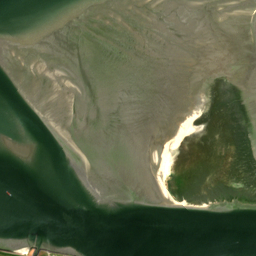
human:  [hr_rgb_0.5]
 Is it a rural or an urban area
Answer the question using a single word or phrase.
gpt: rural

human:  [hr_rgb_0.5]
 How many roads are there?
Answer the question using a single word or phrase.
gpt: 6

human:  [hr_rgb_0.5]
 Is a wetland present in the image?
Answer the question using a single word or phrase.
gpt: yes

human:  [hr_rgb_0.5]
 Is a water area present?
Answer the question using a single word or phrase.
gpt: yes

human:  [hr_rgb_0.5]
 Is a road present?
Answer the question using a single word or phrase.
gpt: yes

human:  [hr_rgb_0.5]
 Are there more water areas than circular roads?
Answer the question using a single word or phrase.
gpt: yes

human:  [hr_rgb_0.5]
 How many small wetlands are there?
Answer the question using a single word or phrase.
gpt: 0

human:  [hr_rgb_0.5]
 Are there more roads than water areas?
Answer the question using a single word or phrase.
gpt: yes

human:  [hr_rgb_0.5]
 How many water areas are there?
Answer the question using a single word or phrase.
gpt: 1

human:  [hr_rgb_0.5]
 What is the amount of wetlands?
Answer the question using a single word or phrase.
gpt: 5

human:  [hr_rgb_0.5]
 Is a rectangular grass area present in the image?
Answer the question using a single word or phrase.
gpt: no

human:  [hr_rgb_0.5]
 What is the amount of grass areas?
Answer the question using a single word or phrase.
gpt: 3

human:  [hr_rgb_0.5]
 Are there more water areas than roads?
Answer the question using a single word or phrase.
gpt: no

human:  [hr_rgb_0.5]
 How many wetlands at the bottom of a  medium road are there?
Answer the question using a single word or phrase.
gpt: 0

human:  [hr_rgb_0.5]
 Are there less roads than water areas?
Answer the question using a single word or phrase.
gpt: no

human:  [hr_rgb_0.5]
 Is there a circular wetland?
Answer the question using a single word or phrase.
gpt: no

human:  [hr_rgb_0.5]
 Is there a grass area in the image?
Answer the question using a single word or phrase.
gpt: yes

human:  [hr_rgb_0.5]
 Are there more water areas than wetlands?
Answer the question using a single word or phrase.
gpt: no

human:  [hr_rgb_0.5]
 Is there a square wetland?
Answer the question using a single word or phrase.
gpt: no

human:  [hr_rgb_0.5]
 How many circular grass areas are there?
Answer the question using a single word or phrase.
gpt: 0

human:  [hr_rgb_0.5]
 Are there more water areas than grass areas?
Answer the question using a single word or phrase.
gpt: no

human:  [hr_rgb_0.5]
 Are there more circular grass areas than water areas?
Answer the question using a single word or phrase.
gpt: no

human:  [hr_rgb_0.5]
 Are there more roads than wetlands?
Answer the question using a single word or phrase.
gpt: yes

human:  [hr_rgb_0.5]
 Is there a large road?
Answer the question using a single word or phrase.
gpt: no

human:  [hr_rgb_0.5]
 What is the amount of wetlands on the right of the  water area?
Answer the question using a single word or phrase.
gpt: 0

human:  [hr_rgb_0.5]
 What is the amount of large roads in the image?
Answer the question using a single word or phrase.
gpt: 0

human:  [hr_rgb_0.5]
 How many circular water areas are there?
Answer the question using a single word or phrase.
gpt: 0

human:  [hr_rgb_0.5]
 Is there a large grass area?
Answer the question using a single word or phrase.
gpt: yes

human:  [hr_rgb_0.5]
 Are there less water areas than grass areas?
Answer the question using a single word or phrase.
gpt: yes

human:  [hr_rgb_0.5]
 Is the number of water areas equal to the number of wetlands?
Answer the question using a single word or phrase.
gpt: no

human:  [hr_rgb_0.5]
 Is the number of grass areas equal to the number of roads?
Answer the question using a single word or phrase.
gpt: no

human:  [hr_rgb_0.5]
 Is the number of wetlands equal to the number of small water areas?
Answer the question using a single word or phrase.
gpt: no

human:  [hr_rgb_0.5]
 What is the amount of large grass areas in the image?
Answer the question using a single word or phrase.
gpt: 3

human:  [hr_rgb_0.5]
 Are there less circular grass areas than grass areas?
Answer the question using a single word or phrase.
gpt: yes

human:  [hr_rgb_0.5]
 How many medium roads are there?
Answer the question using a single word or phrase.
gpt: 0

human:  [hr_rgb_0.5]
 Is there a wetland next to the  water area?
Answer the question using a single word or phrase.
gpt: yes

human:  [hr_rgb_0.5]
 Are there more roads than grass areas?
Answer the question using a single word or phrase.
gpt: yes

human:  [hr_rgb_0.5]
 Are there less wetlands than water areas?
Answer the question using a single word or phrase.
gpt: no

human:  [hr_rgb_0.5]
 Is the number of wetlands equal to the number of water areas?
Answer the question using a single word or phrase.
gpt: no

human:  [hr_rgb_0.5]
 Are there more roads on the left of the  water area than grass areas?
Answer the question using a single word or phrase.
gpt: yes

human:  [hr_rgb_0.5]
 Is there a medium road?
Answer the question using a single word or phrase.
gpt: no

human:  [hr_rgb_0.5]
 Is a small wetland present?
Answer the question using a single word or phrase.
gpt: no

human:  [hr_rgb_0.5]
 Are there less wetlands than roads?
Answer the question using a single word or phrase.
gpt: yes

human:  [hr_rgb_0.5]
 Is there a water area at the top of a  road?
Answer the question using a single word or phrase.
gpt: no

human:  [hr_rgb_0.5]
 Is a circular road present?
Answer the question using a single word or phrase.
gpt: no

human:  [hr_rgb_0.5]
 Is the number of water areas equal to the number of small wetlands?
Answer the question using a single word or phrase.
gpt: no

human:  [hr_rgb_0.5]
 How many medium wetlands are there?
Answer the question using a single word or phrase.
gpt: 0

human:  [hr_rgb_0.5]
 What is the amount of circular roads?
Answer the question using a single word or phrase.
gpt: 0

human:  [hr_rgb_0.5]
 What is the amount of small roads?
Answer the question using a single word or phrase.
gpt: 6

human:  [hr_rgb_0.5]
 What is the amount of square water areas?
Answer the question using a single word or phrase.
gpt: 0

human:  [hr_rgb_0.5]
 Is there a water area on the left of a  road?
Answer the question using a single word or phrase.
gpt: no

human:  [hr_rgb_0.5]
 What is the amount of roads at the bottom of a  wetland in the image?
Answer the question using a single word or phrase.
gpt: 6

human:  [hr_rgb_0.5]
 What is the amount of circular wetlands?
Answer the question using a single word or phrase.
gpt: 0

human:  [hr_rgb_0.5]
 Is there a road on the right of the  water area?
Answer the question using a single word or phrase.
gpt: no

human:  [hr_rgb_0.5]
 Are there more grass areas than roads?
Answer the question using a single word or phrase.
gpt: no

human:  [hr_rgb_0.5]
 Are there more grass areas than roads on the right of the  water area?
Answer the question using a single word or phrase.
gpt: yes

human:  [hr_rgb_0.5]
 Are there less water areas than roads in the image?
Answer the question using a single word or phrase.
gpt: yes

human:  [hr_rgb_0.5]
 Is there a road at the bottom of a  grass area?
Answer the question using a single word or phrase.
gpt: yes

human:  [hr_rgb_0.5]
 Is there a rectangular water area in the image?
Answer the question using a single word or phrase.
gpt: no

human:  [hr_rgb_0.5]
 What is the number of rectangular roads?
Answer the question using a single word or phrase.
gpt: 0

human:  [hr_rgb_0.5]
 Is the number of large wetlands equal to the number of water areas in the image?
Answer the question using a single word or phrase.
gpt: no

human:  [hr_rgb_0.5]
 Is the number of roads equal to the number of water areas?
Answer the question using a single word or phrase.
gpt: no

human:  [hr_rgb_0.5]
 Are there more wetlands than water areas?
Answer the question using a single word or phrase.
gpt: yes

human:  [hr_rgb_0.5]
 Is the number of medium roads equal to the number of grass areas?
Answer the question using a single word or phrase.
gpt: no